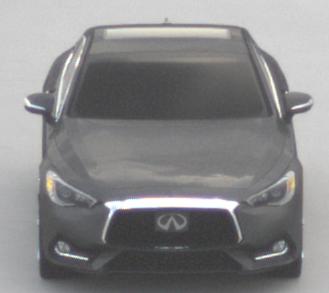
Make: Infiniti
Model: Q60 2.0t
Detailed model: Q60 (V37)
Model produced from: 2016/10
Model produced until: 2018/08
Doors: 2
Color: gray
Road condition: dry road
Daytime: midday
Contrast: low contrast